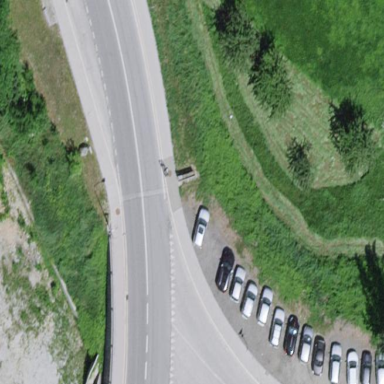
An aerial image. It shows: Parking area with surface.